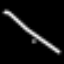
Label: line